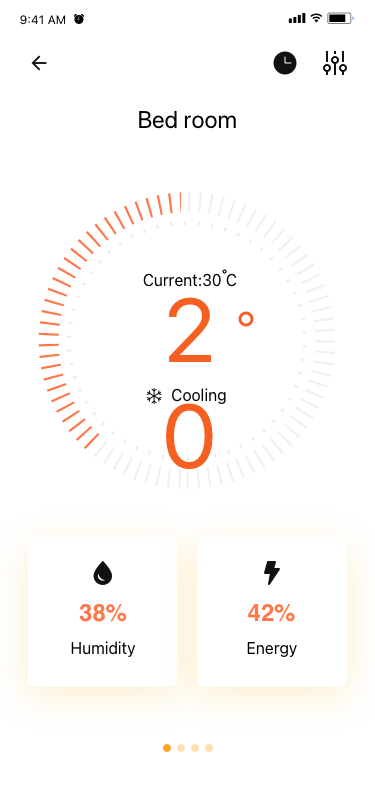
Text in this UI design:
UI Text/Heading/H4/Hightlight
20
Cooling
 Current:30 C
Bed room
Humidity
38%
Energy
42%
9:41 AM